Current action and preconditions to check: trajectory_clear

Your task: For each precondition in the list above, predict whether it will hold at this action.

Consider the current scene as observed from the mobile robot's camera, and analyze the predicted future states of all dynamic agents (e.g., people, animals, vehicles, or any moving entities) within the NEXT SECOND.

IMPORTANT: Only answer "very likely" if you are absolutely certain—based on strong, clear evidence—that a dynamic agent will violate the precondition in the predicted future state. Do NOT answer "very likely" for unlikely, ambiguous, or low-probability risks.

Ask yourself for each precondition: Is there a high probability, with clear and convincing evidence, that the predicted future states of any dynamic agent will interfere with the predicted future state of the currently executing action within the NEXT SECOND, causing that precondition to fail?

Assess the risk level based on these predictions. Use "likely" or "very likely" if motions create a clear risk of interference.

Use "neutral" or "improbable" if agents are nearby but their predicted paths are clearly diverging or non-conflicting.

Failure Risk Categories: "very improbable", "improbable", "neutral", "likely", "very likely"

Answer Format: Output ONLY the probability_of_failure value from these categories: "very improbable", "improbable", "neutral", "likely", "very likely"

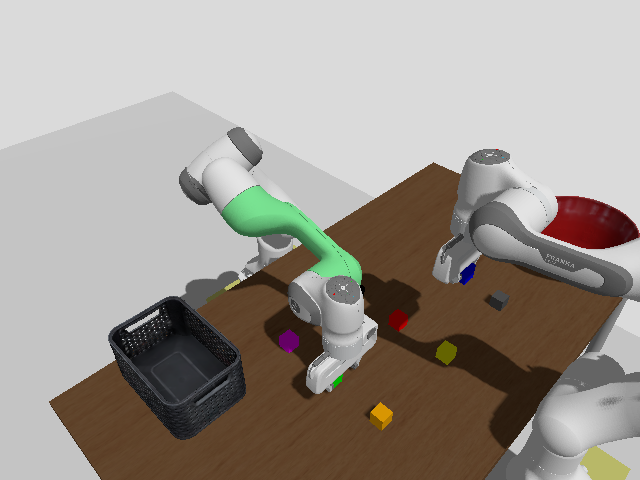

Answer: very improbable